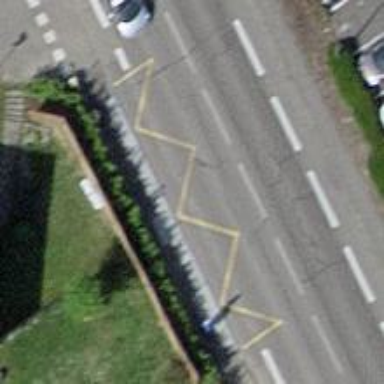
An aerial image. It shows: Bus stop with platform for public transport.